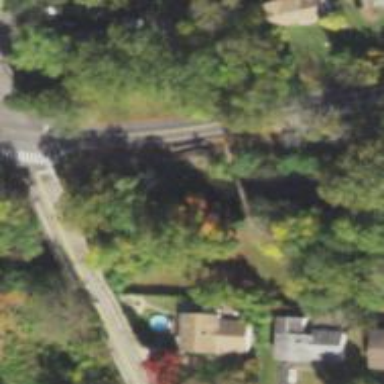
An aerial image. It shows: Culvert tunnel.